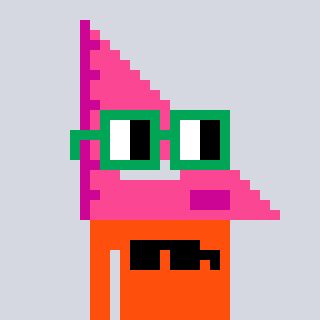
a pixel art character with square green glasses, a squadron ruler-shaped head and a orange-colored body on a cool background